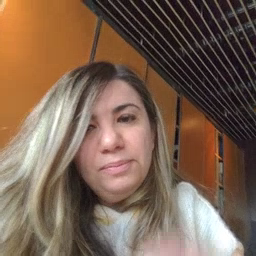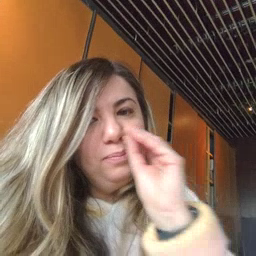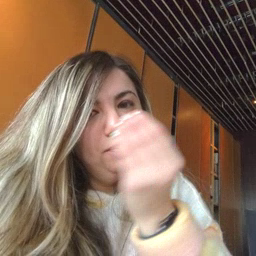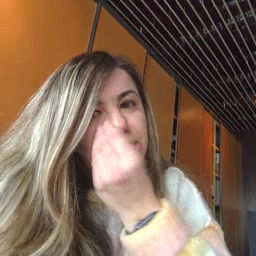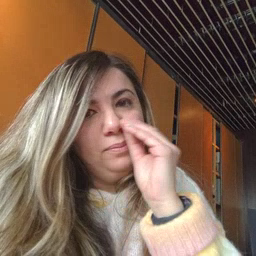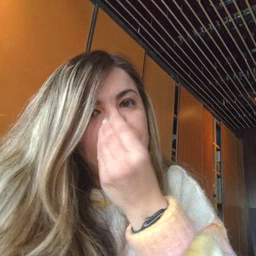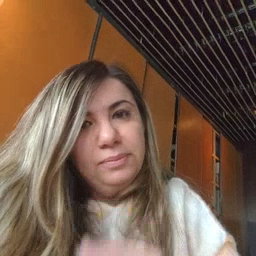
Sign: flower